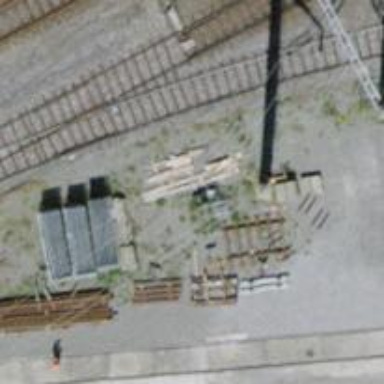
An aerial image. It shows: Concrete power pole.